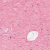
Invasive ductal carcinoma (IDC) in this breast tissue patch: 0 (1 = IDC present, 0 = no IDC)